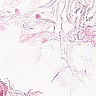
Metastatic tissue present: no